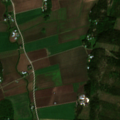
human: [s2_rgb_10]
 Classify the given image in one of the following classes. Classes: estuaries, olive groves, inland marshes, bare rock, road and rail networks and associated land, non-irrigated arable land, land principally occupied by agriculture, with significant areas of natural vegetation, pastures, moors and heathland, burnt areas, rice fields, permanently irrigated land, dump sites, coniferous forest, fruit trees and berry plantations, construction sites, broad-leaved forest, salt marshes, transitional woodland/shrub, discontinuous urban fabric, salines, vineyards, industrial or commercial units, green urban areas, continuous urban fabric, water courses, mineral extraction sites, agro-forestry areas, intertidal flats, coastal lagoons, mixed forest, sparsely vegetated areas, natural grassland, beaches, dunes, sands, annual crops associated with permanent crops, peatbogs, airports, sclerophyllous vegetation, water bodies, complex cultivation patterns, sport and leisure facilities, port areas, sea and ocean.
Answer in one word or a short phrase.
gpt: non-irrigated arable land, coniferous forest, mixed forest